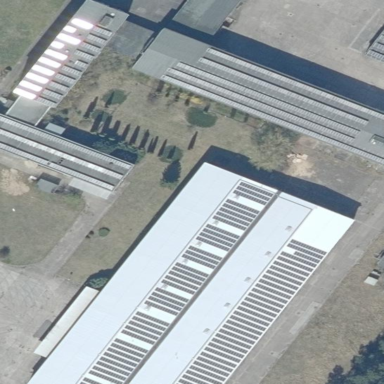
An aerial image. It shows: Industrial building.